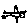
Label: bird